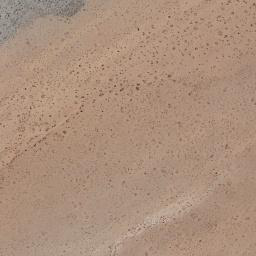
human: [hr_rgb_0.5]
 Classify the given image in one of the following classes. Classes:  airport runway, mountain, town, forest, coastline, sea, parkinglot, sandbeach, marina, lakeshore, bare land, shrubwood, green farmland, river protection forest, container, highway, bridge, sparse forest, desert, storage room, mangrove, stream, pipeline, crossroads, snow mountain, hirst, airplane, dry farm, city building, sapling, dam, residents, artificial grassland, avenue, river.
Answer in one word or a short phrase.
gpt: desert